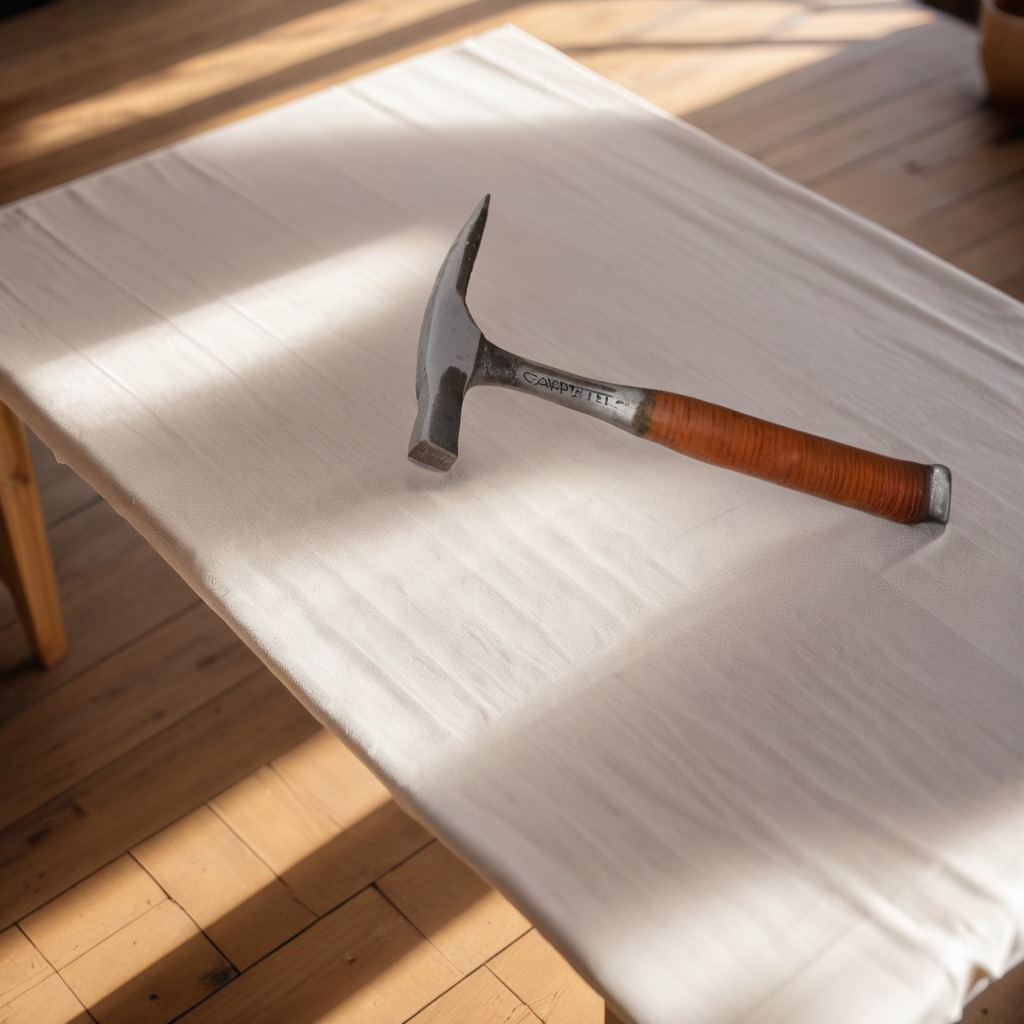
A hammer is lying on the wooden table.